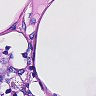
Metastatic tissue present: no